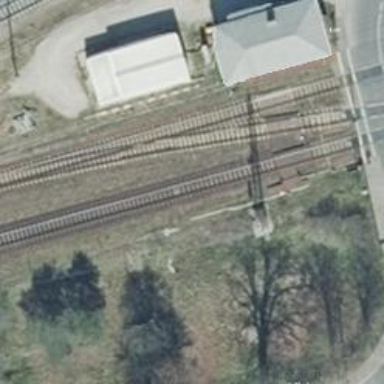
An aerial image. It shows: Railway track with contact lines for electrification.